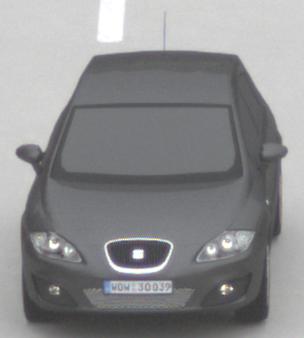
Make: SEAT
Model: Leon 1.4
Detailed model: Leon (1P)
Model produced from: 2009/04
Model produced until: 2010/08
Doors: 5
Color: gray
Road condition: dry road
Daytime: midday
Contrast: low contrast